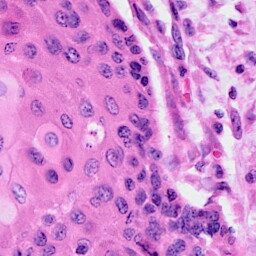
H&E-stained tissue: Cervix